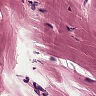
Metastatic tissue present: no